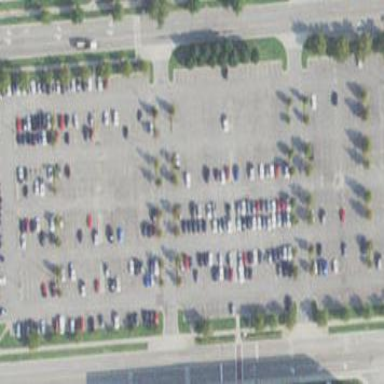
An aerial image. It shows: Parking aisle designated as service road.